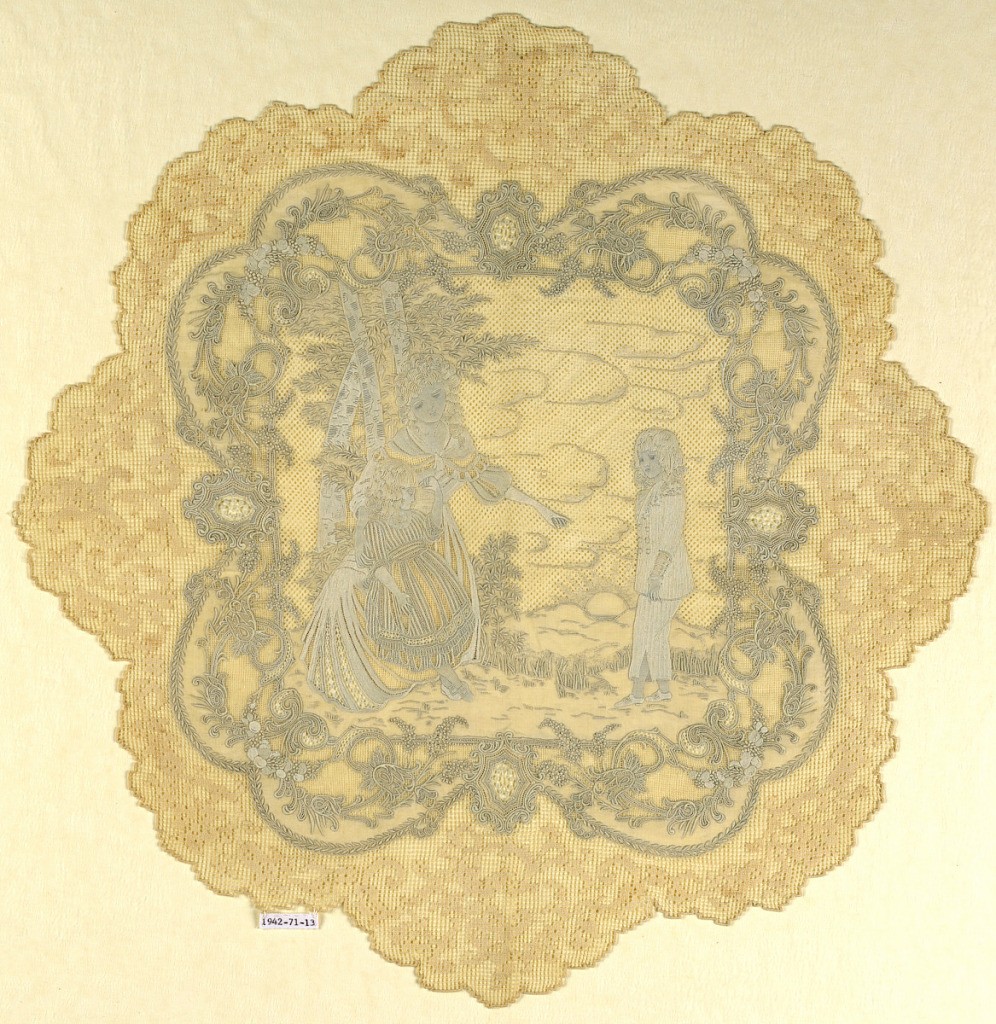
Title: Center piece
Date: late 19th century
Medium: cotton Technique: deflected element with embroidery
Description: Embroidered center piece with an Appenzell-style scene of a woman with two children under a tree within an embroidered frame of fruits, flowers, scrolls, and drawnwork. This is surrounded by a scalloped border of drawnwork with a pattern of flowers. Appenzell-style embroidery is in light gray thread while the surrounding scalloped area has off-white thread.